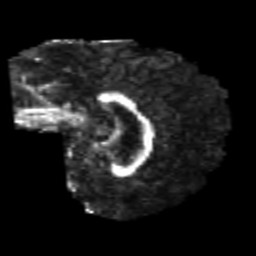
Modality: FA
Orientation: sagittal
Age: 23
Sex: female
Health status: healthy
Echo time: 0.074 s